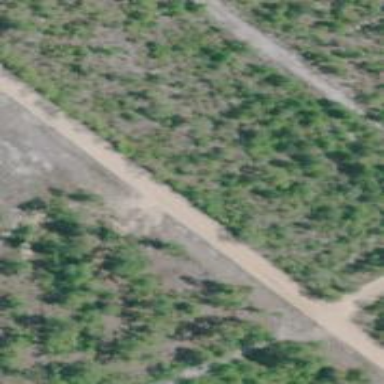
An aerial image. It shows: Unclassified road.